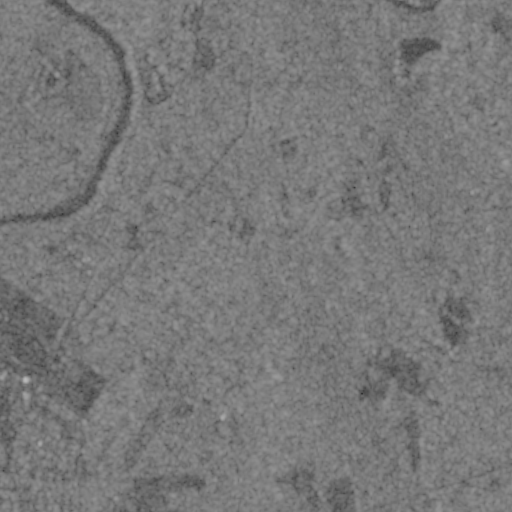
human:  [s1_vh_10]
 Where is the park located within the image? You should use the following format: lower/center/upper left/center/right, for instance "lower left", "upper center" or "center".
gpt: The park is located in the lower left of the image.
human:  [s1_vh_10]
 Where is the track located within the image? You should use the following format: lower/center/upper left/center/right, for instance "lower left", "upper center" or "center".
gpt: The track is located in the lower left of the image.
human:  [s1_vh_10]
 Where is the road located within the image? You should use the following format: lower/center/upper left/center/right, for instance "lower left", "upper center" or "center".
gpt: There is no road in the image.

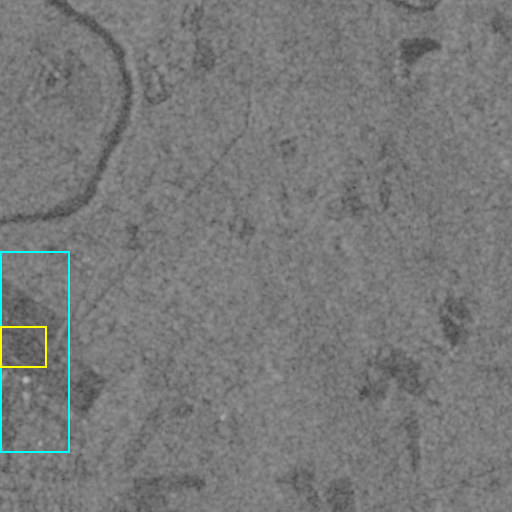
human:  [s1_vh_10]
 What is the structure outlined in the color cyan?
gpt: The structure outlined in cyan is a park.
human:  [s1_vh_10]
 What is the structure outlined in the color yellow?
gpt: The structure outlined in yellow is a track.
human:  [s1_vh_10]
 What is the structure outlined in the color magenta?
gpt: There is no magenta outline.